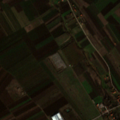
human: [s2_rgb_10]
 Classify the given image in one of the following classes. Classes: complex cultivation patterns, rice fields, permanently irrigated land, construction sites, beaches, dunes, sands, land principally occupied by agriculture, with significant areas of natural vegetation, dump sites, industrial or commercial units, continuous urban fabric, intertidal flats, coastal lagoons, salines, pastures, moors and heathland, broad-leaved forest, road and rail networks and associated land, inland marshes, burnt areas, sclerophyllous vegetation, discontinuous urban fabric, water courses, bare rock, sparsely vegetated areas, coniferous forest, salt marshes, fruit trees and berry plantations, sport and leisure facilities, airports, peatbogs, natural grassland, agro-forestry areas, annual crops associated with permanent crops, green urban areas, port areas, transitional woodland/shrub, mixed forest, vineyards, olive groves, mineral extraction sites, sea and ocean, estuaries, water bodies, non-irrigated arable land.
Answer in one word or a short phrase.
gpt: industrial or commercial units, non-irrigated arable land, complex cultivation patterns